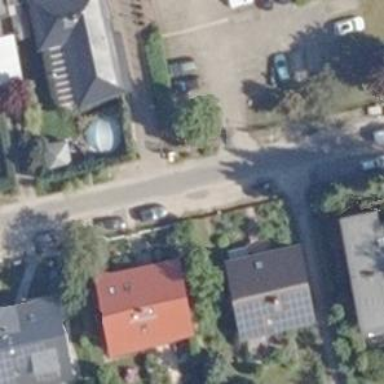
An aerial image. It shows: Residential road with sidewalks on both sides.